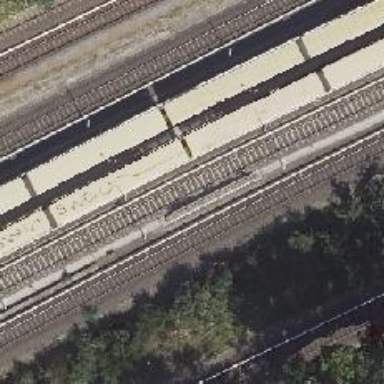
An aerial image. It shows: Light rail electrified siding.